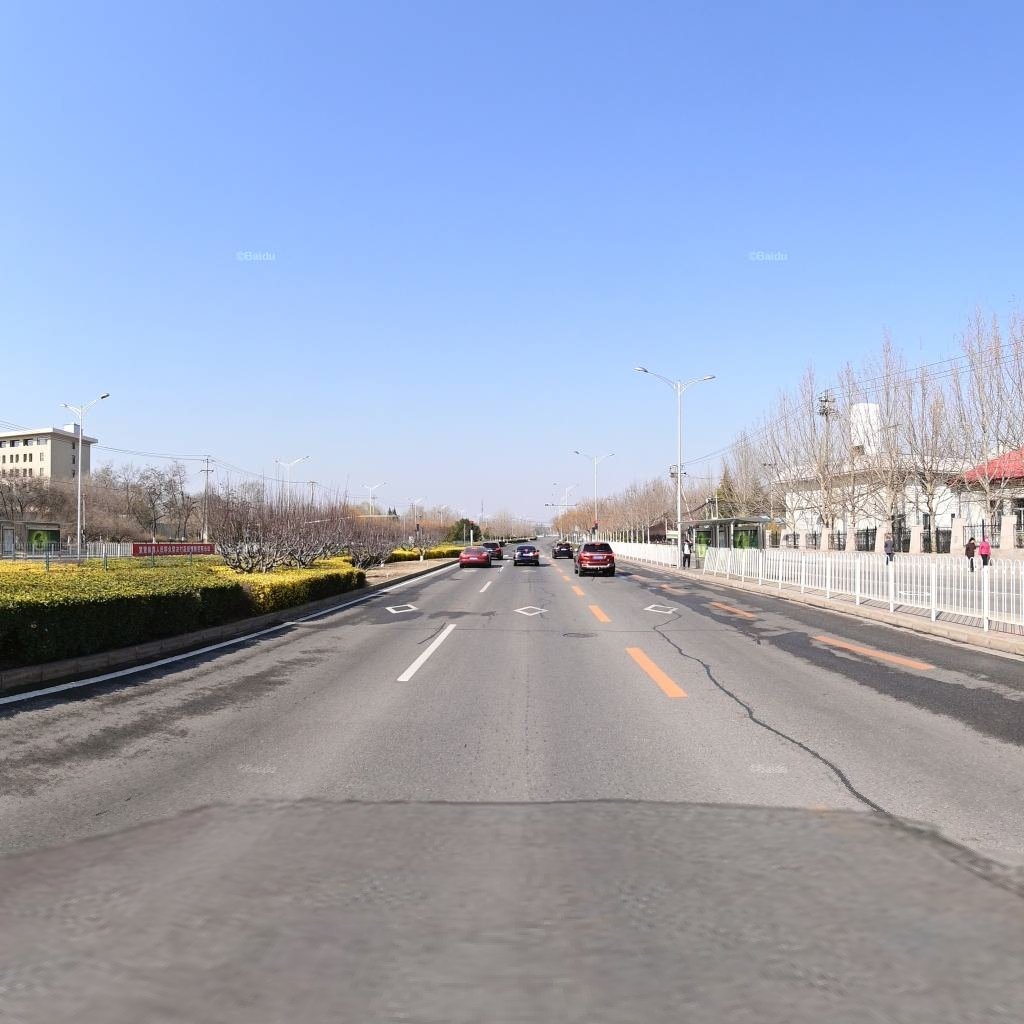
Region: Haidian
Road damage annotations: longitudinal patch, longitudinal patch, transverse crack, manhole cover, longitudinal patch